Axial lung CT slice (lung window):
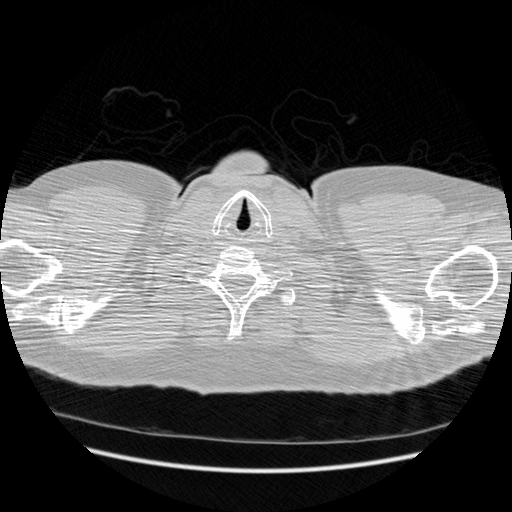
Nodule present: no